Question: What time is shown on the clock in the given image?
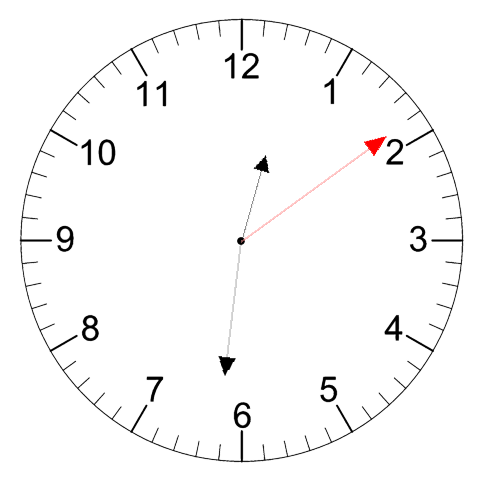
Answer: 12:31:09